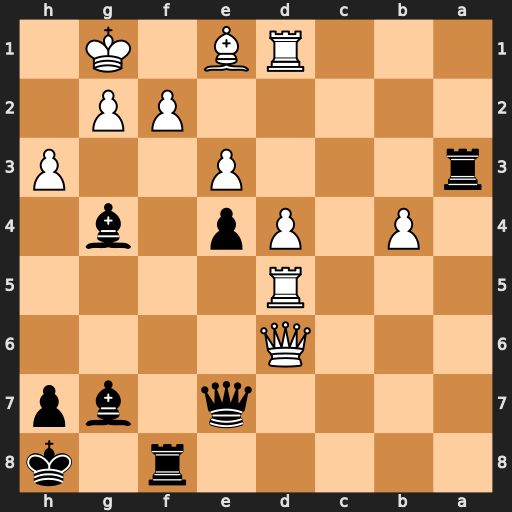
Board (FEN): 5r1k/4q1bp/3Q4/3R4/1P1Pp1b1/r3P2P/5PP1/3RB1K1
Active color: b
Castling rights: -
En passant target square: -
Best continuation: Qxd6 Rxd6 Bxd1